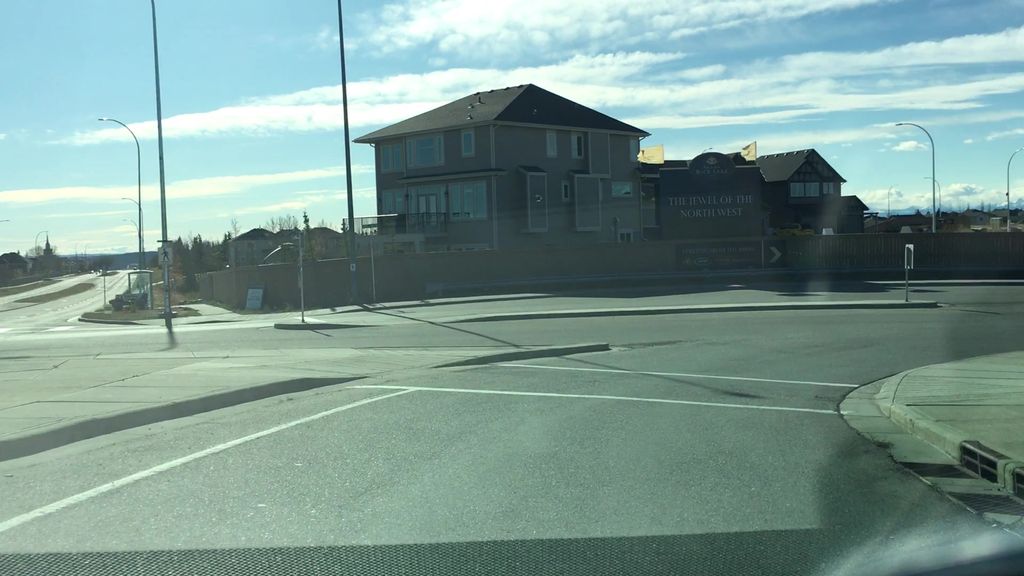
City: calgary